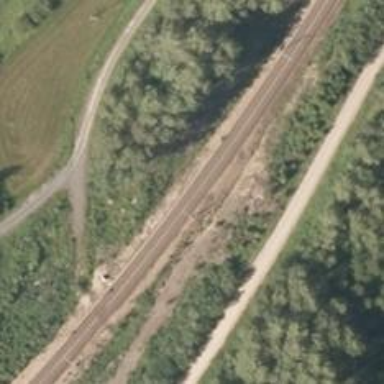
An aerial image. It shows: Railway with continuous electrified contact line.